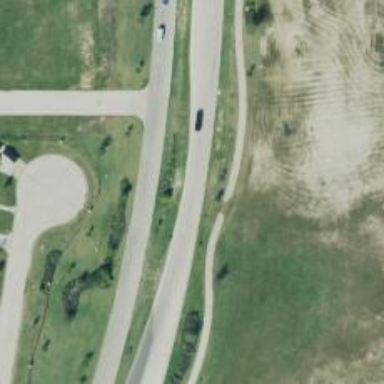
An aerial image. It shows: Secondary road.